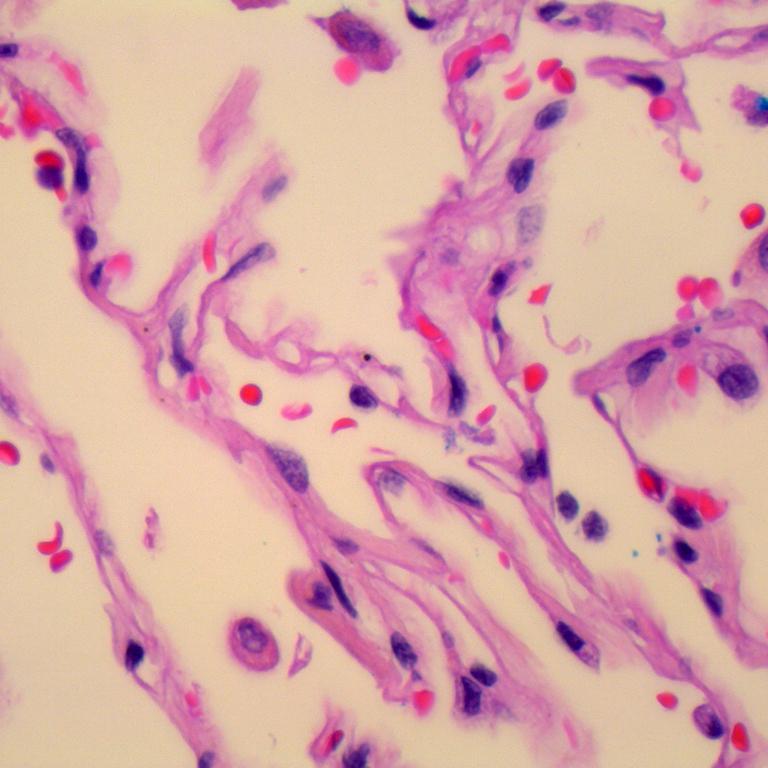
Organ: lung
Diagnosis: benign